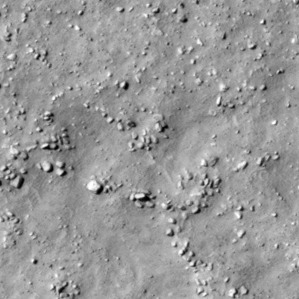
Label: non_frost